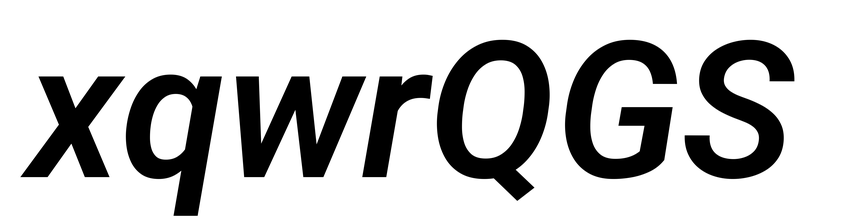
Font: Roboto-Italic_SemiBold_Italic